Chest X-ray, PA view. Patient: 23 years old, sex M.
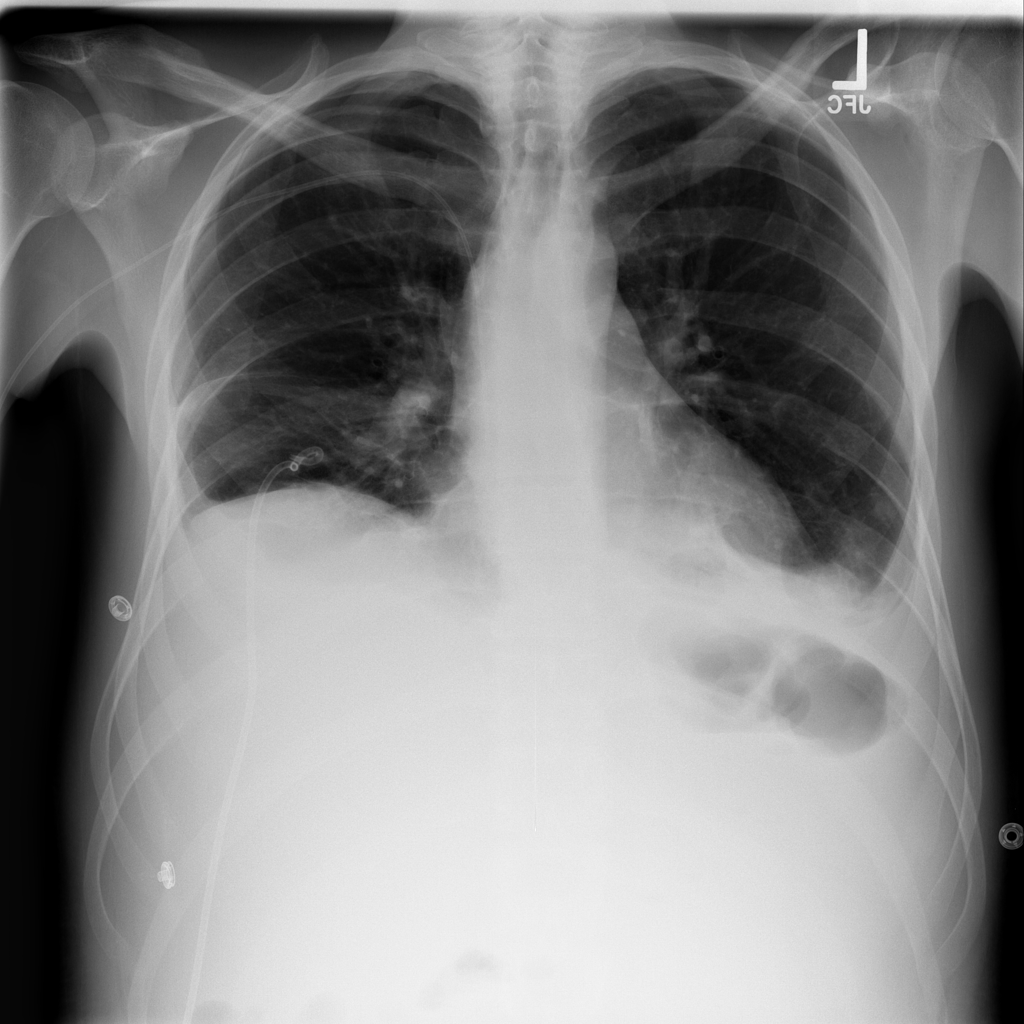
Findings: Effusion